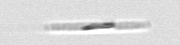
Label: Leptocylindrus